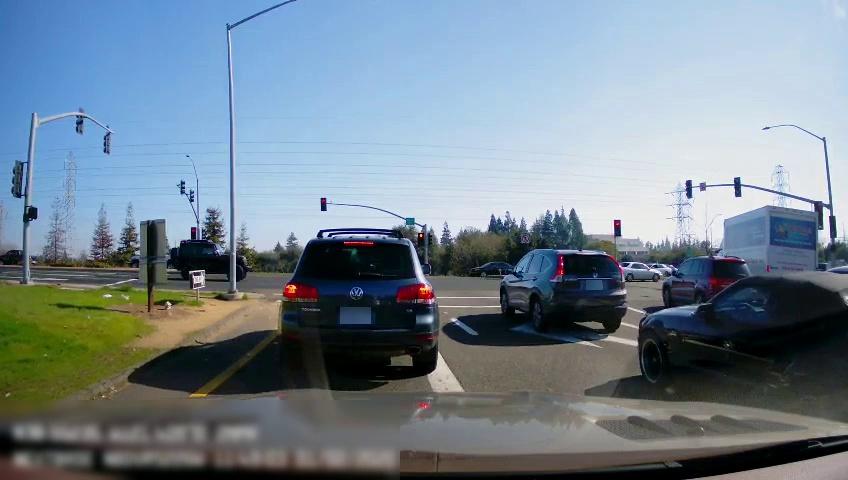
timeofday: Day
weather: Sunny
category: Drivable Space
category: Vehicles | Car
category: Vehicles | SUV
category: Vehicles | Truck
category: Vehicles | Car
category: Vehicles | SUV
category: Vehicles | SUV
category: Vehicles | Car
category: Vehicles | Truck
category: Vehicles | SUV
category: Vehicles | Truck
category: Vehicles | Car
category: Vehicles | Car
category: Lanes | Current Lane
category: Lanes | Current Lane
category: Lanes | Alternate Lane
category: Lanes | Alternate Lane
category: Traffic | Lights
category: Traffic | Lights
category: Traffic | Lights
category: Traffic | Lights
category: Traffic | Lights
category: Traffic | Lights
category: Traffic | Lights
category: Traffic | Lights
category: Traffic | Lights
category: Traffic | Lights
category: Traffic | Signs
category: Traffic | Lights
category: Traffic | Lights
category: Traffic | Lights
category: Traffic | Lights